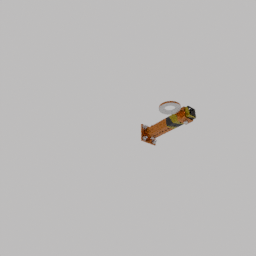
Label: mechanical